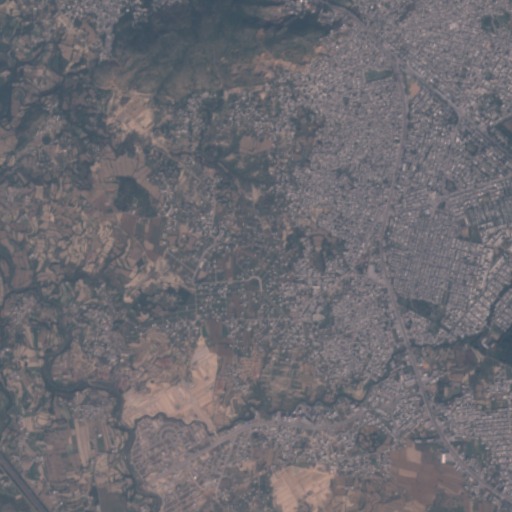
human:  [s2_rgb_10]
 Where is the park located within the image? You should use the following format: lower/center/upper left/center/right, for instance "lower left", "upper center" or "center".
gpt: The park is located in the upper right of the image.
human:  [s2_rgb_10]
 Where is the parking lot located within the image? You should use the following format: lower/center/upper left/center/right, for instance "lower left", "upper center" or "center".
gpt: The parking lot is located in the upper right of the image.
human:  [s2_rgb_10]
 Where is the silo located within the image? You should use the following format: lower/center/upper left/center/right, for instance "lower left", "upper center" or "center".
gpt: The silo is located in the upper right of the image.
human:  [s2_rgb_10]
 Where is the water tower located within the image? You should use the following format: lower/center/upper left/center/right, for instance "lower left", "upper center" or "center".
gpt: The water tower is located in the upper right of the image.
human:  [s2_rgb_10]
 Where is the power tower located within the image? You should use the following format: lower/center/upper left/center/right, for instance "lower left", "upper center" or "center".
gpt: There is no power tower in the image.